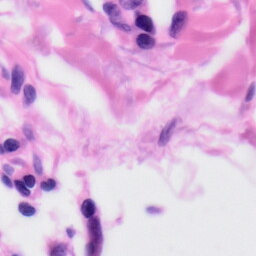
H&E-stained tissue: Skin